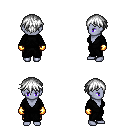
a pixel art fantasy rpg character, female body template, dark elf, purple skin, gray robe, gold greaves, white short bangs hairstyle, gold gloves, four views (front, back, left, right), 2x2 character sprite sheet, small pixel art, hard edges, no anti-aliasing